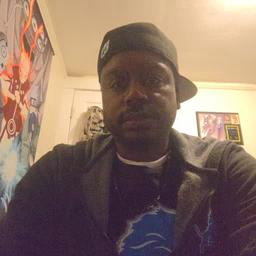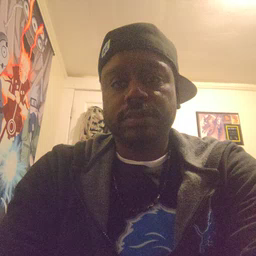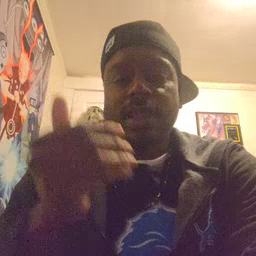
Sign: after